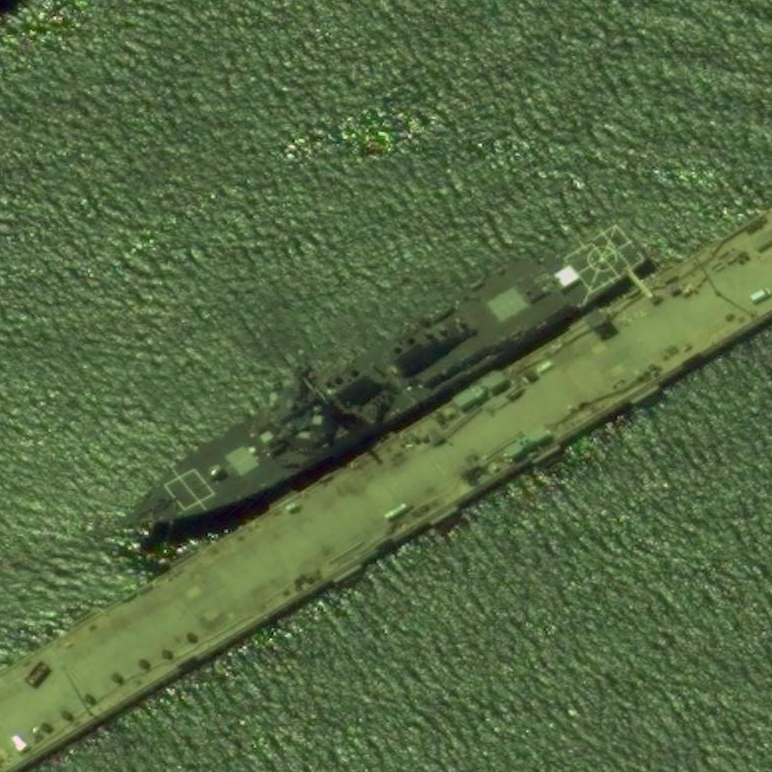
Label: destroyer